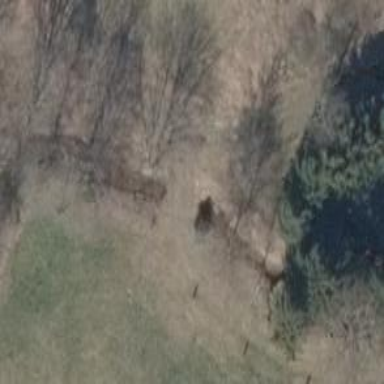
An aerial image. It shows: Culvert tunnel.